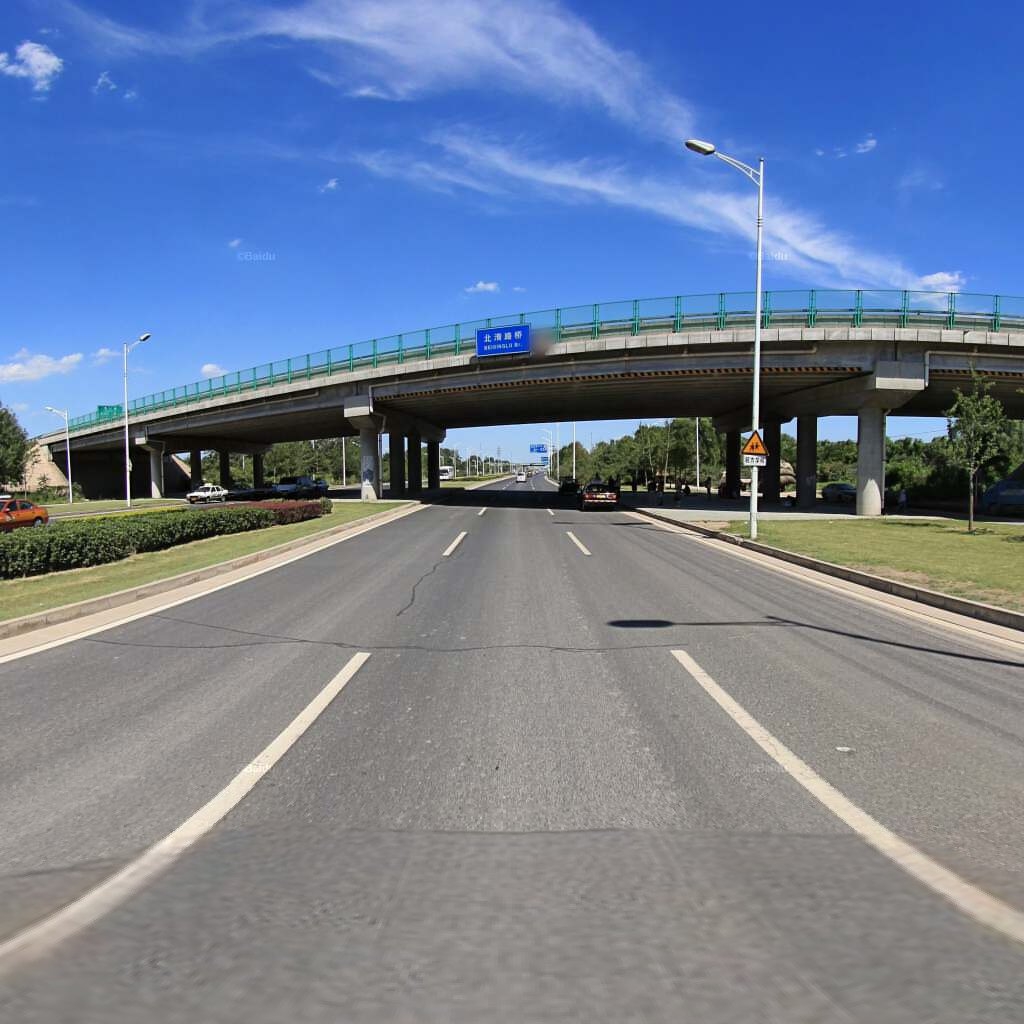
Region: Haidian
Road damage annotations: transverse patch, transverse patch, longitudinal patch